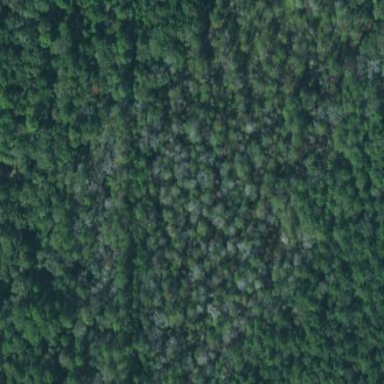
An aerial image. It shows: Forest area.